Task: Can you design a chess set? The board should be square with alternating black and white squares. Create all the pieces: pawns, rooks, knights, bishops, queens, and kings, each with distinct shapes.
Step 2252:
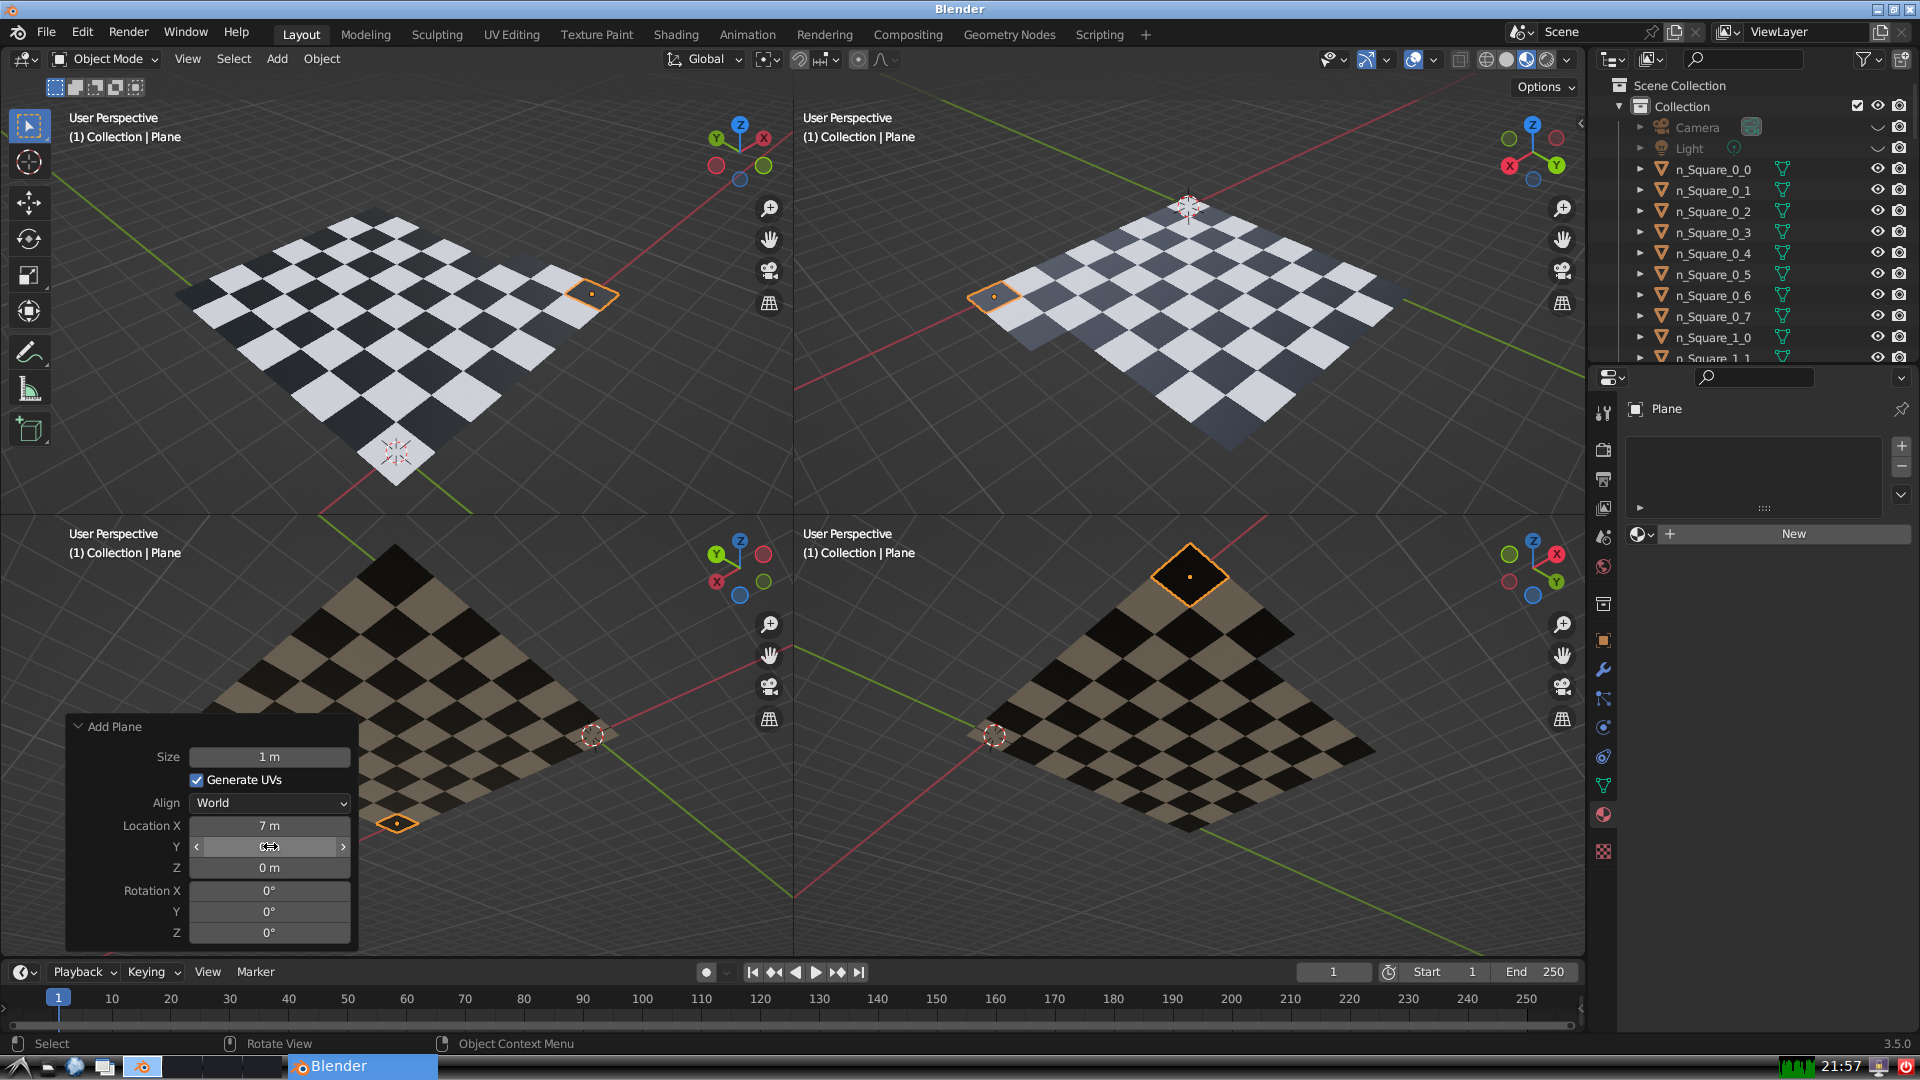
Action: click: no